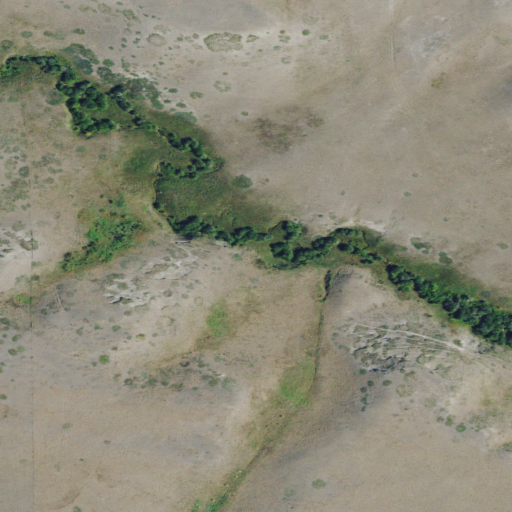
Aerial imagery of valley in Montana named Chicken Coulee containing shrub, grassland, and woody wetlands